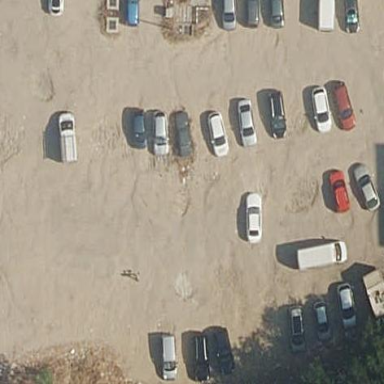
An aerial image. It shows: Parking area with ground surface.